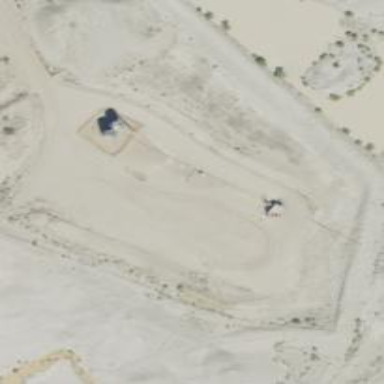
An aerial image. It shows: Petroleum well.